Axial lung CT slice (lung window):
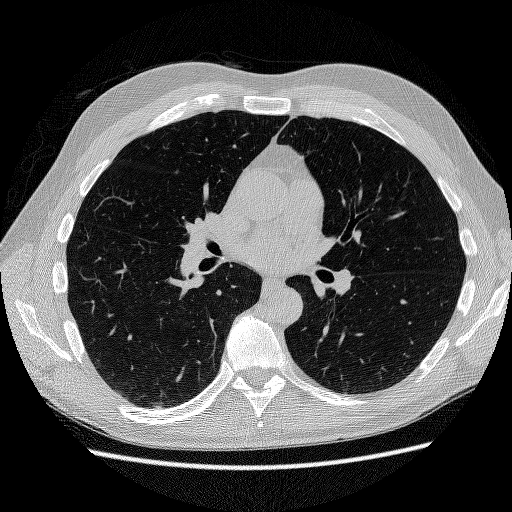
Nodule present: no